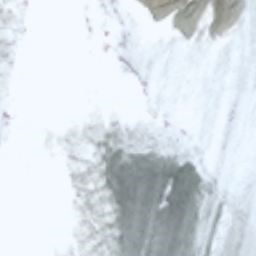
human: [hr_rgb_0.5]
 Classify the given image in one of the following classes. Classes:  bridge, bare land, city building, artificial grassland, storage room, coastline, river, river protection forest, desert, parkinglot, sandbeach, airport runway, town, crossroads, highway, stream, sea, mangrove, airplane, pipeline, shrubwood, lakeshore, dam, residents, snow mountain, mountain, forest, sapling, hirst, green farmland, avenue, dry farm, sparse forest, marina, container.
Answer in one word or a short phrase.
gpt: snow mountain